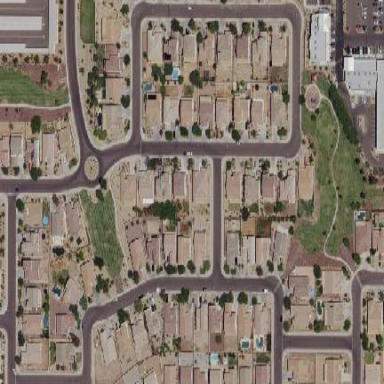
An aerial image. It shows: Residential area composed of single-family homes.